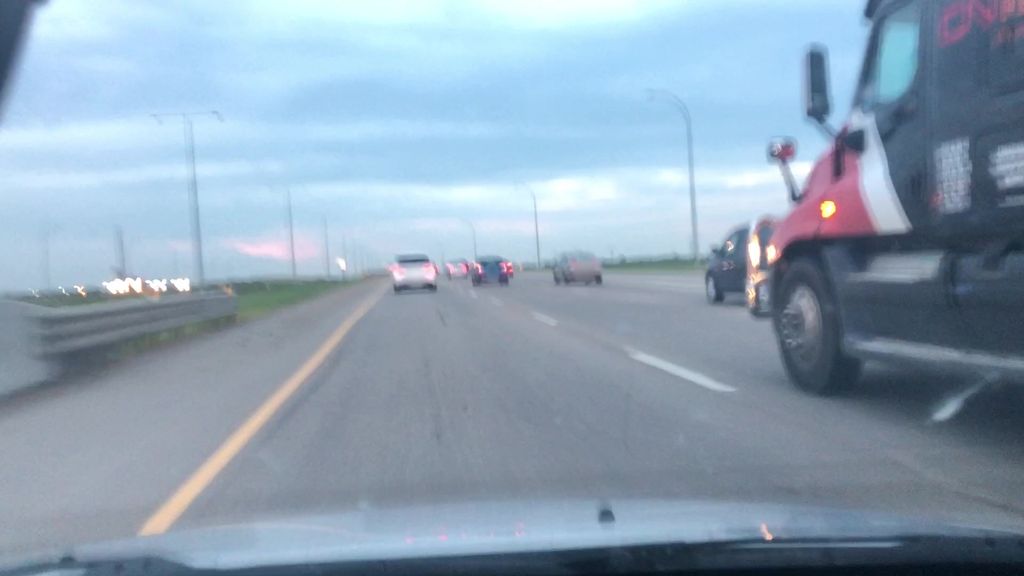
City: edmonton